Interaction volume radius: 5 \u00c5
Interaction volume height: 25 \u00c5
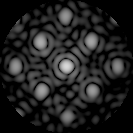
Disorder parameter: 0.2202